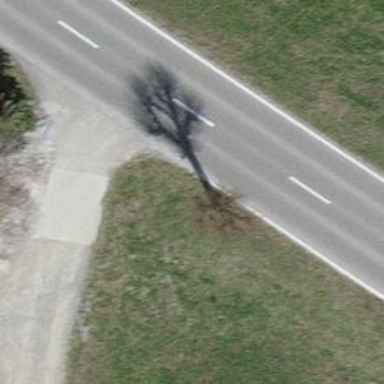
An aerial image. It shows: Avenue lined with broadleaved trees.